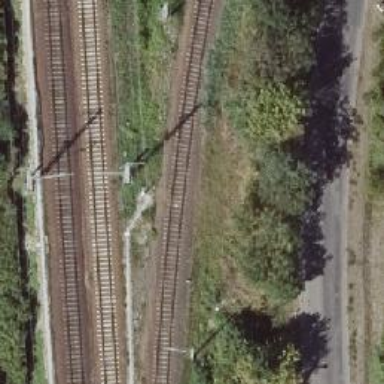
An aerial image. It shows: Junction on the railway.